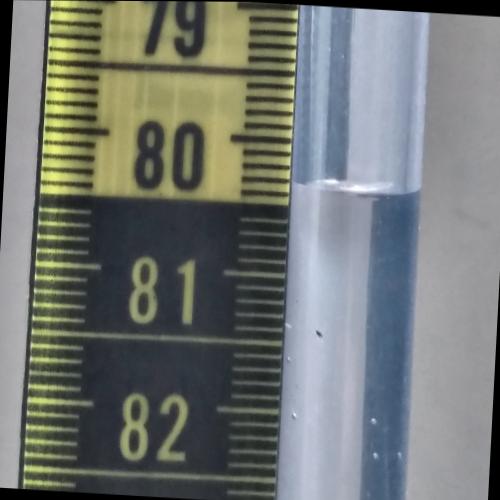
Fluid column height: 80.3 cm